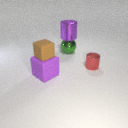
large purple metal cylinder to the right of small brown rubber cube